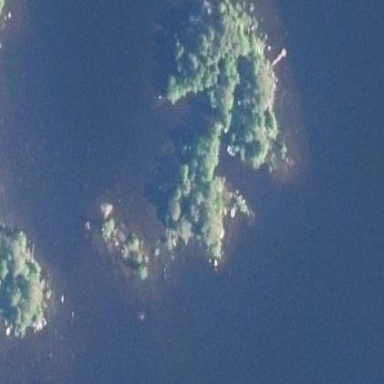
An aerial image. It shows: Islet.